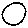
Label: circle